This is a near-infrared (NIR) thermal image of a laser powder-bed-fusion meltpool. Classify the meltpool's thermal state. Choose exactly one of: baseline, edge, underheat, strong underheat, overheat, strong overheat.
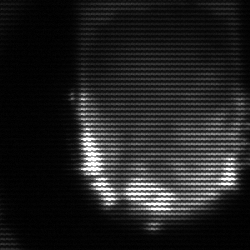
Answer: baseline